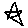
Label: star